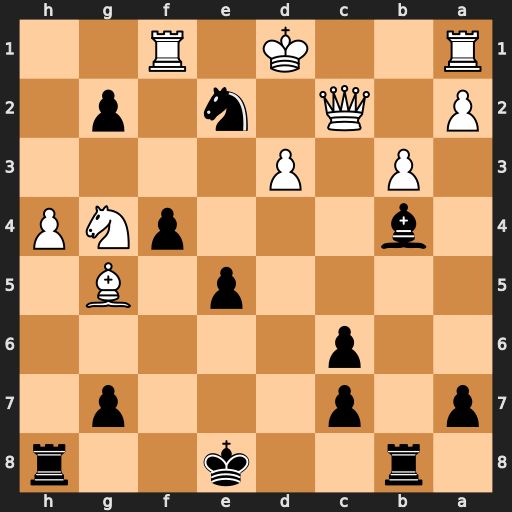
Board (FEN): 1r2k2r/p1p3p1/2p5/4p1B1/1b3pNP/1P1P4/P1Q1n1p1/R2K1R2
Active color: b
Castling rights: k
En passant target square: -
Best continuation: gxf1=Q#